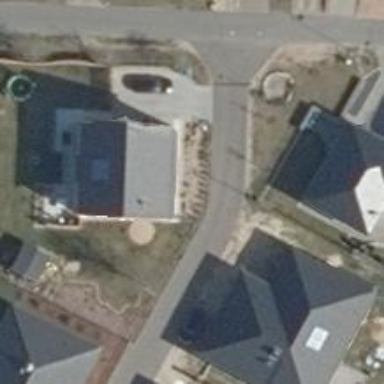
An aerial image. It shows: Residential road.